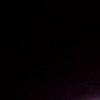
Label: space